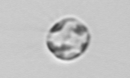
Label: Thalassiosira